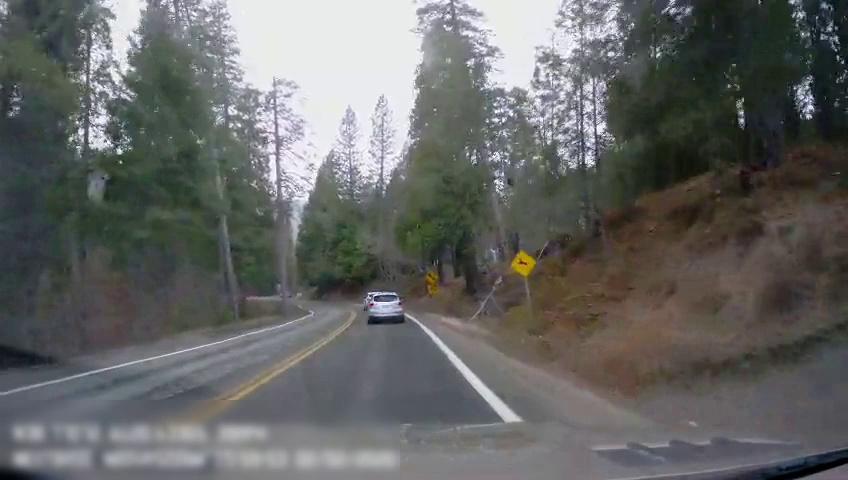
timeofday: Day
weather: Cloudy
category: Drivable Space
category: Vehicles | SUV
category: Vehicles | SUV
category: Lanes | Alternate Lane
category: Lanes | Current Lane
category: Lanes | Opposite Lane
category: Lanes | Opposite Lane
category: Traffic | Signs
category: Traffic | Signs
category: Traffic | Signs